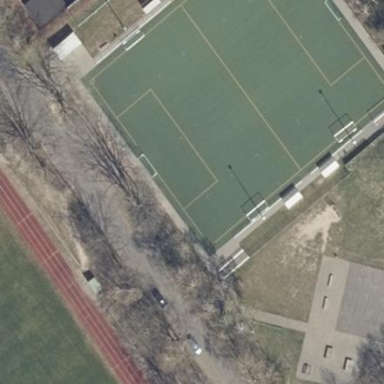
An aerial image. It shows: Soccer pitch for outdoor sports and leisure activities.